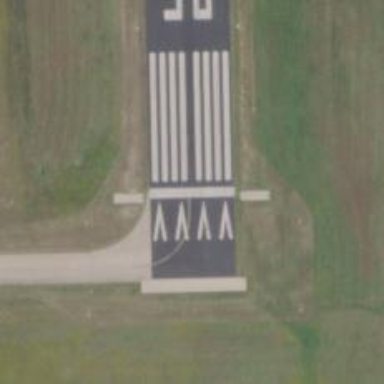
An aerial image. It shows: Displaced threshold on airport runway.